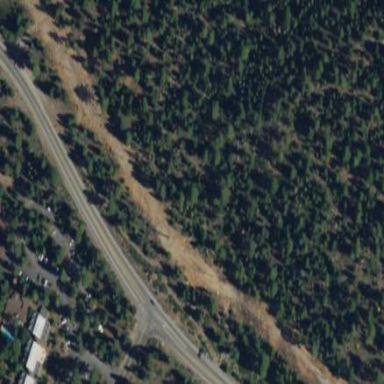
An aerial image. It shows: Forest with evergreen needle-leaved trees.